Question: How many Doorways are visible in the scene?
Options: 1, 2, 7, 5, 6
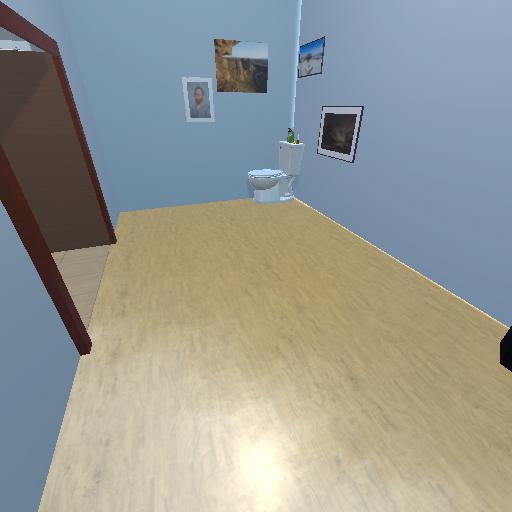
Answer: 1